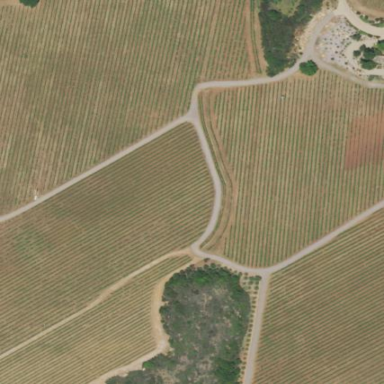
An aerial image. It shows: Vineyard with wine grapes as the main crop.